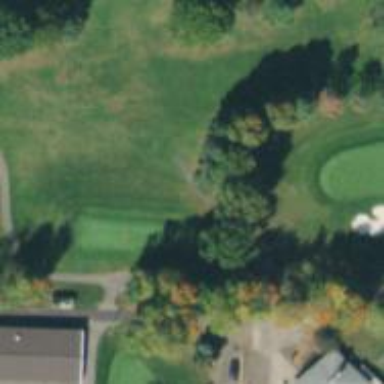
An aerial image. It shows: Pathway for golfing.